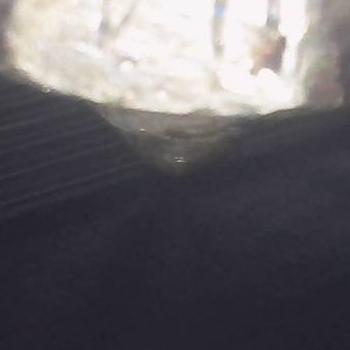
Flow rate: 66%